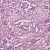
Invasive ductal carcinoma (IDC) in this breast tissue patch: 1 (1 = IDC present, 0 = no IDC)